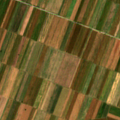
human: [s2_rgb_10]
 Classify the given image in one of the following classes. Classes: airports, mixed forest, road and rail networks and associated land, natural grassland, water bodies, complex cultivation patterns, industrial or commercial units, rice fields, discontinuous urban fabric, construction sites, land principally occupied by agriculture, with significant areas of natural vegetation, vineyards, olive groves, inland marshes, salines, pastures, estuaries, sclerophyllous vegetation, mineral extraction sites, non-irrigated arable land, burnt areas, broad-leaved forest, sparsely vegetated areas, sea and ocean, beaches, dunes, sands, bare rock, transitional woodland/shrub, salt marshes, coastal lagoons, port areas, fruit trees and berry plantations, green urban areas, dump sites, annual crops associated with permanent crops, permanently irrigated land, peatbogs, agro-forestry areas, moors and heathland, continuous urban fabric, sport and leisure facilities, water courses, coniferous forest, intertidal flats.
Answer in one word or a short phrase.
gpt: non-irrigated arable land